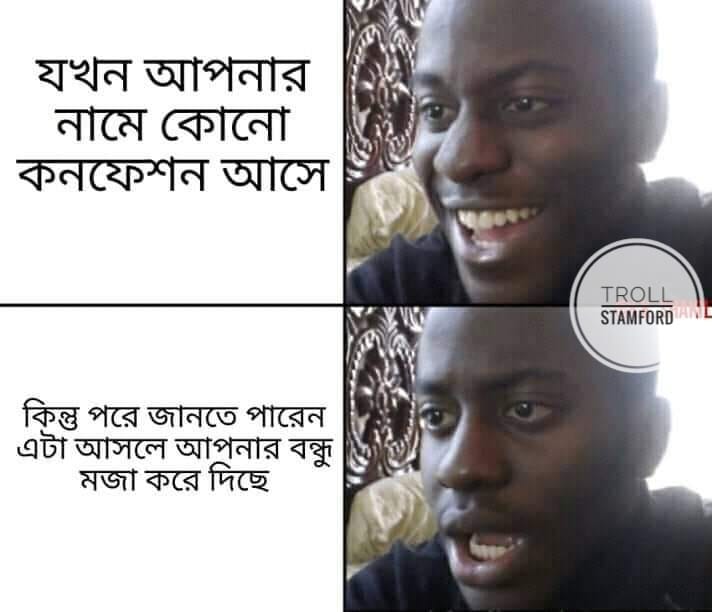
Caption: যখন  আপনার নামে কোনো কনফেশন আসে     কিন্তু পরে জানতে পারেন এটা আসলে আপনার বন্ধু মজা করে দিছে
Label: non-hate